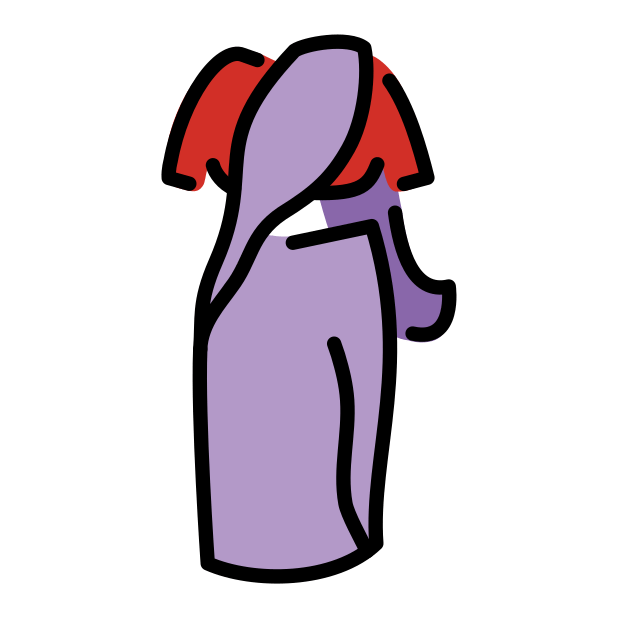
Emoji: 🥻
Name: sari
Unicode: 0x1f97b